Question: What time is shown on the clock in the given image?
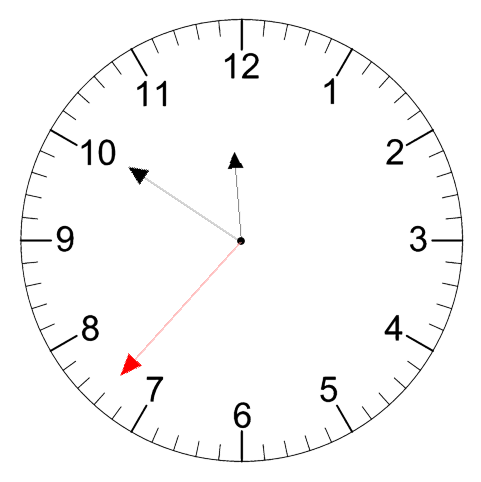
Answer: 11:50:37